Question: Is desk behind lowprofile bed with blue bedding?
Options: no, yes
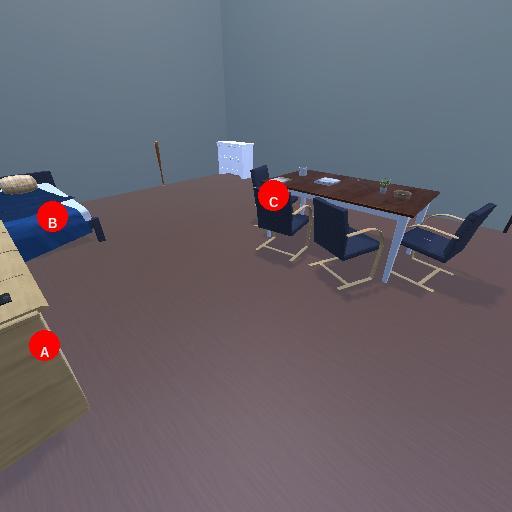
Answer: no